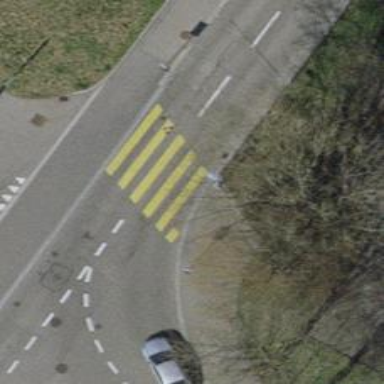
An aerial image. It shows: Kerb serving as barrier.